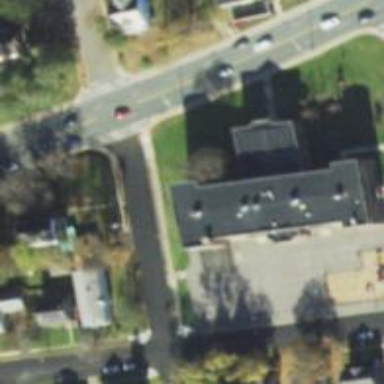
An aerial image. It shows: School building.